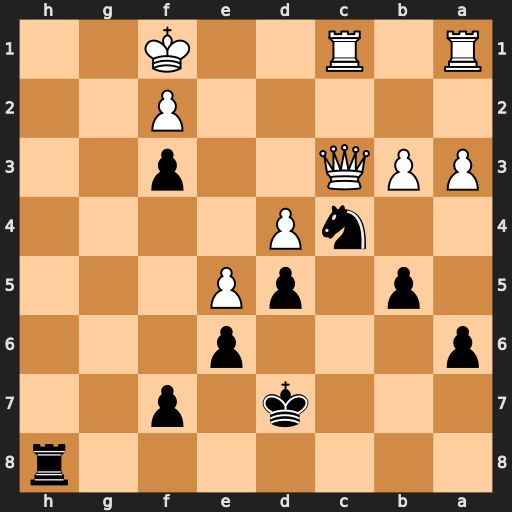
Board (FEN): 7r/3k1p2/p3p3/1p1pP3/2nP4/PPQ2p2/5P2/R1R2K2
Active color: b
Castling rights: -
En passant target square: -
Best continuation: Rh1#